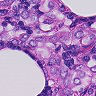
Metastatic tissue present: yes